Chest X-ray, PA view. Patient: 64 years old, sex F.
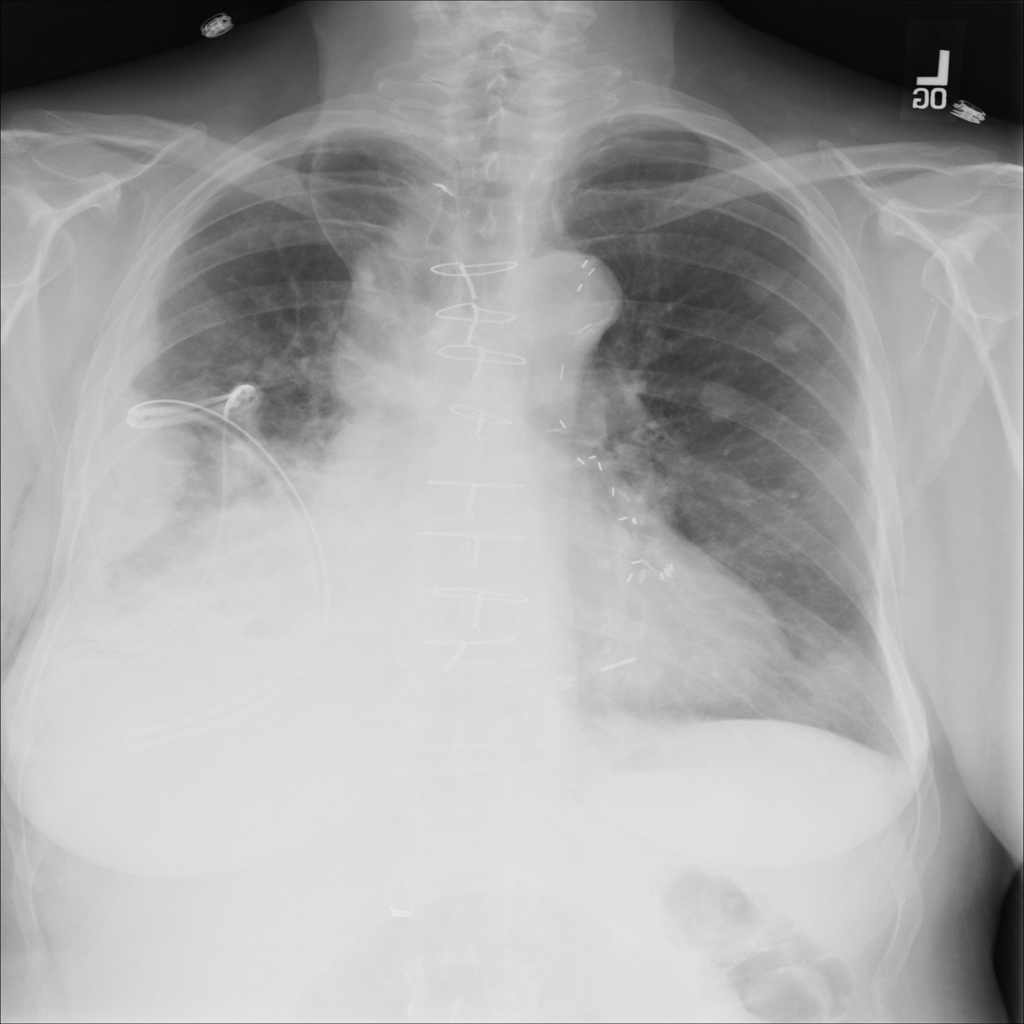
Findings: Nodule